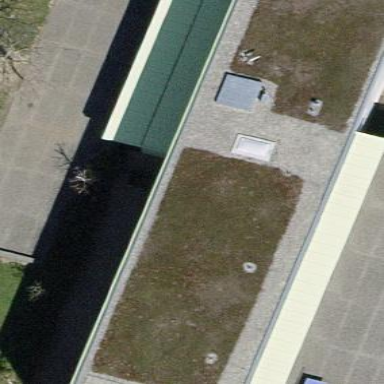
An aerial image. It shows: School building.